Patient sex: M
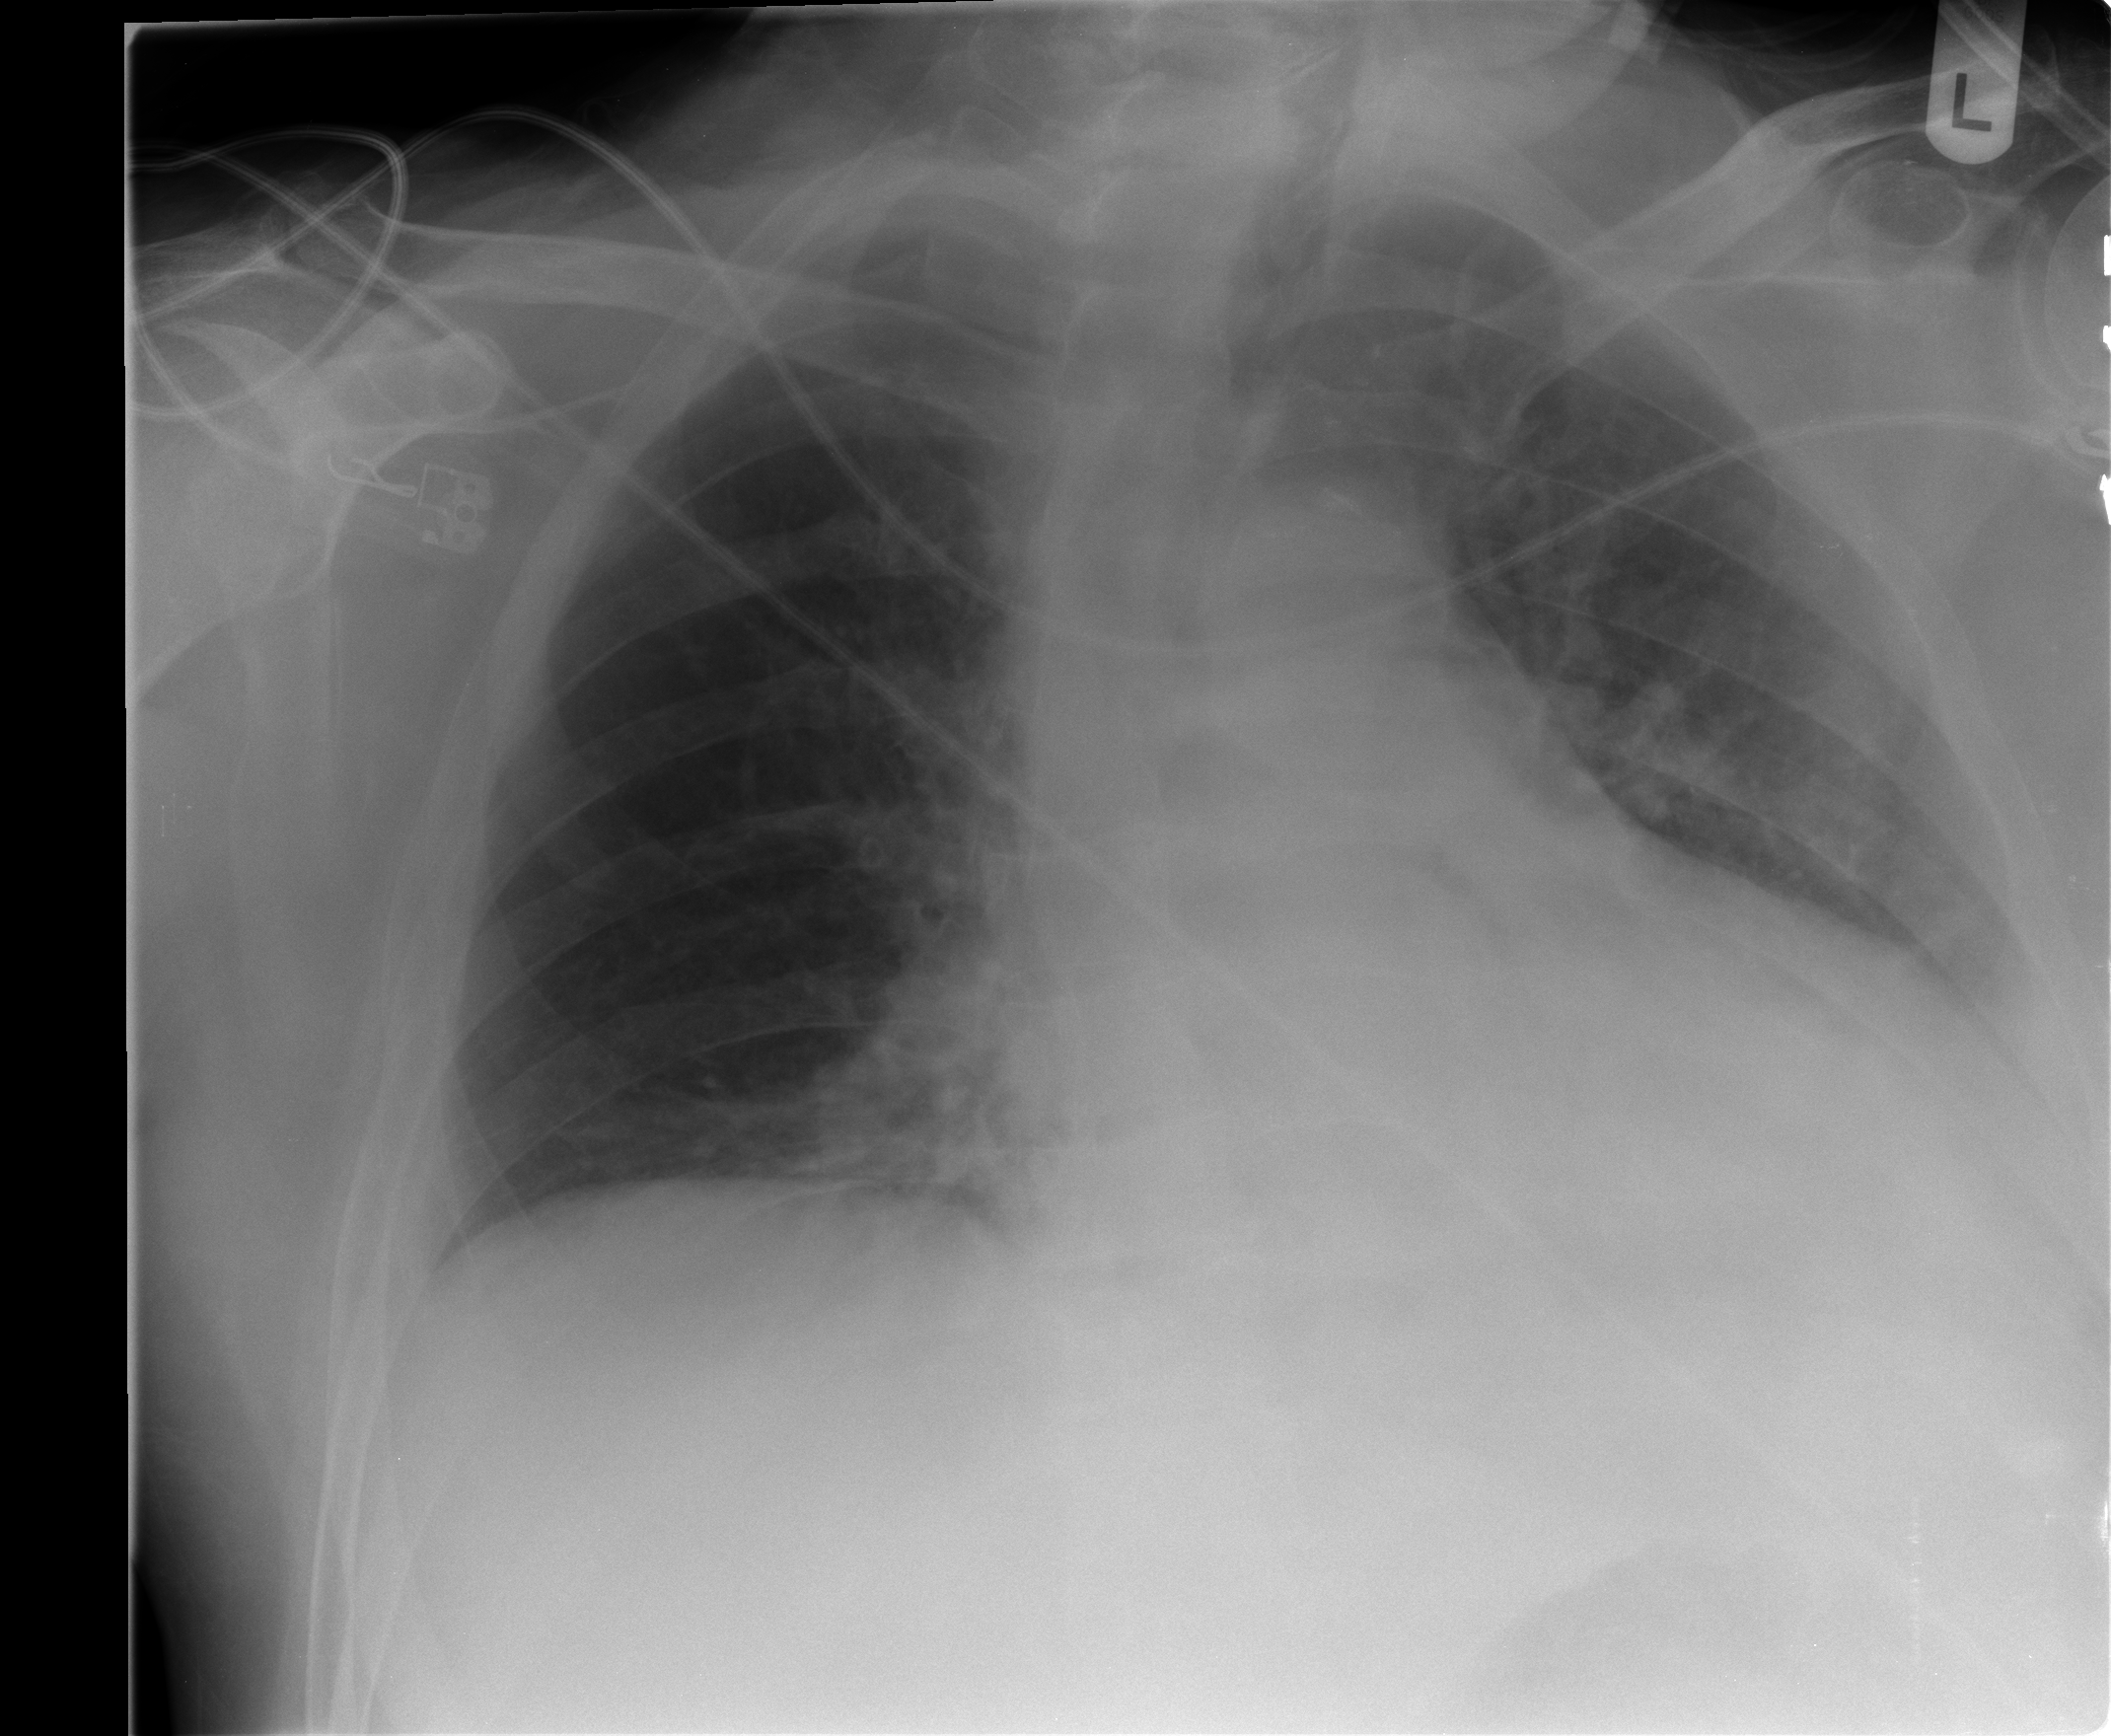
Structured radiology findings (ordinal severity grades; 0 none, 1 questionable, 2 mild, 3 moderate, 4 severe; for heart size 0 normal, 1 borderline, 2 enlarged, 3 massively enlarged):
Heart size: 3
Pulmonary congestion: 1
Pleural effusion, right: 2
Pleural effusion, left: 2
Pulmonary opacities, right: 0
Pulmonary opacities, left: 1
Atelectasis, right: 2
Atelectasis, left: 2